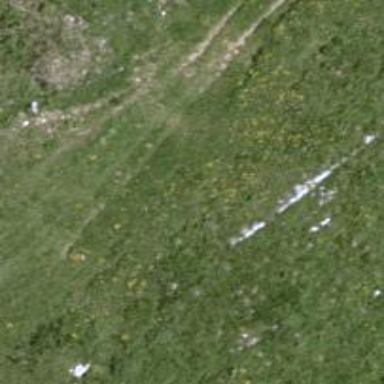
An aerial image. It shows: Grass path.